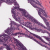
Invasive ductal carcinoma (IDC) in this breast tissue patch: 0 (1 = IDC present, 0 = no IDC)